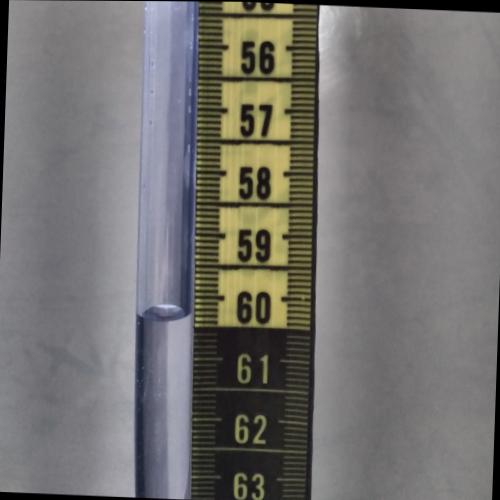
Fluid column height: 60.3 cm